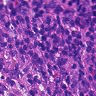
Metastatic tissue present: no